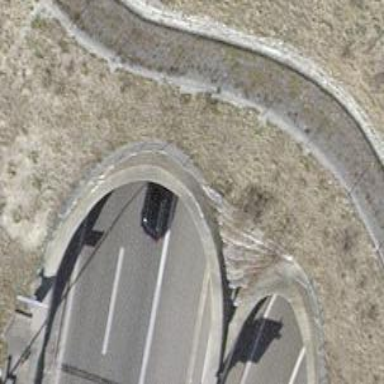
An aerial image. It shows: Bridge over motorway.